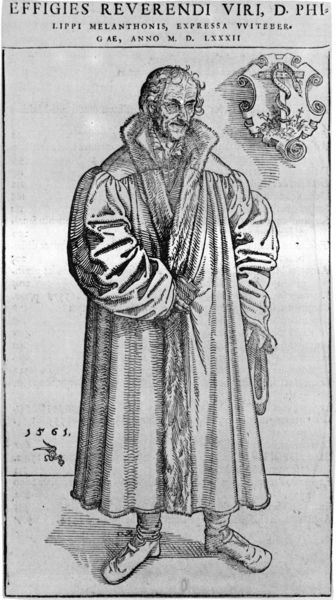
Titel: Bildnis des Philipp Melanchthon
Künstler: Lucas d.J. Cranach
Institution: (Seriendruck)
Schlagwörter: hand, mann, umhang, hut, mund, nase, schwarz, stirn, weiss, zeichnung, alt, bart, mütze, augen, falten, gesicht, kragen, pelz, rahmen, stehen, ärmel, bildnis, portrait, porträt, signatur, gewand, haare, mantel, blatt, locken, renaissance, füße, schrift, rahmung, schuhe, grafik, graphik, rand, faltenwurf, kreuz, druck, schwarz weiss, stich, text, augenringe, überschrift, schlange, stiefel, ganzkörper, grinsen, buchdruck, jahr, ganzfigur, wappen, absatz, breit, fersen, latein, lateinisch, reformation, shuhe, seriendruck, philipp, melanchthon, philipp melanchthon, cranach, lucas, matel, melanchton, wittenberg, philippus, 1561, bildinschrift, melanchtonus